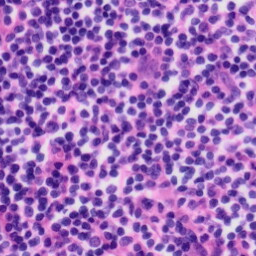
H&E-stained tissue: Tonsil